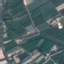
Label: PermanentCrop